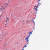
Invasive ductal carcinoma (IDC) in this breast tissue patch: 1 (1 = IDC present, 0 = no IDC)